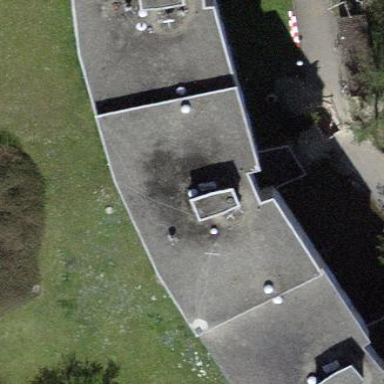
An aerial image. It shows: Apartment building with flat roof.